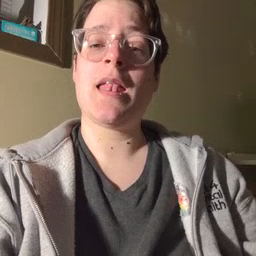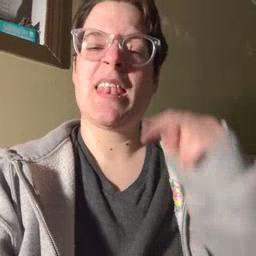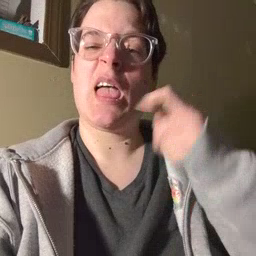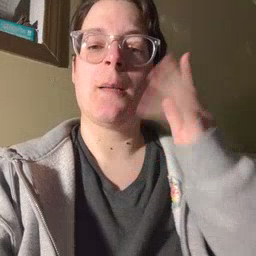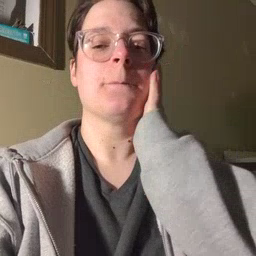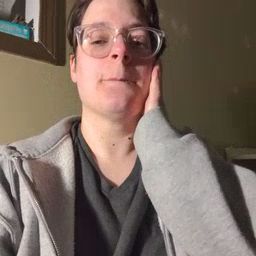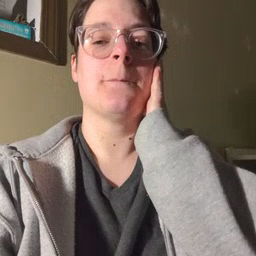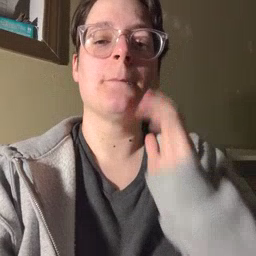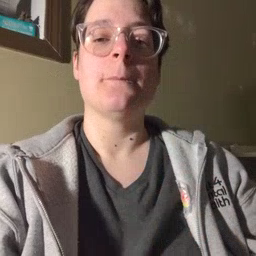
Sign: nap